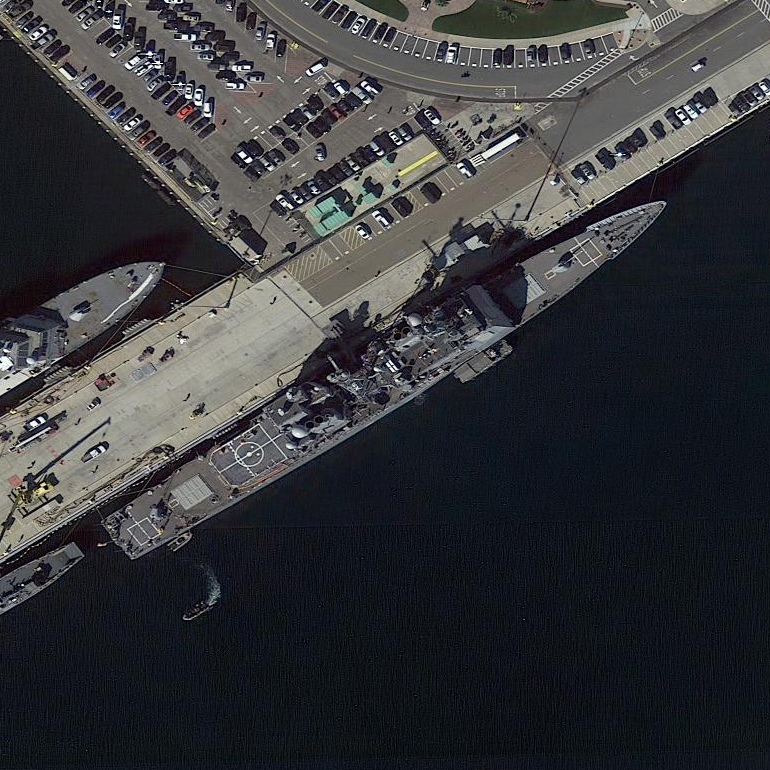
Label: Ticonderoga-class_cruiser